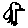
Label: bird